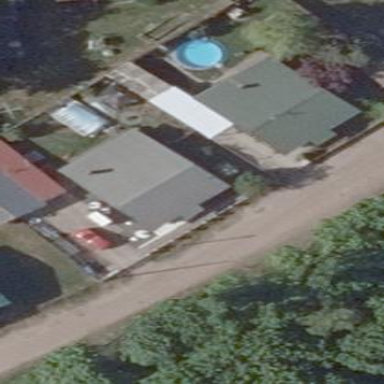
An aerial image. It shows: Simple and straightforward house.